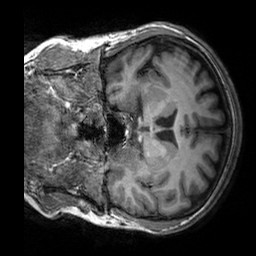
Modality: T1w
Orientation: coronal
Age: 23
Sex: male
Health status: healthy
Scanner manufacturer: siemens
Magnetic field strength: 3 T
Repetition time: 2.3 s
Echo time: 0.00303 s